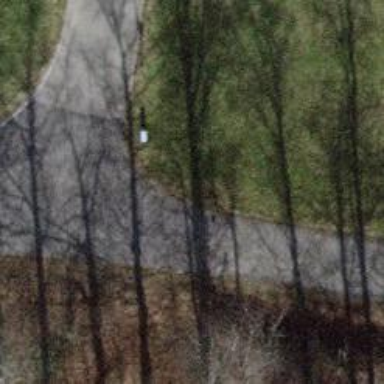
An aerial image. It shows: Road with steps.